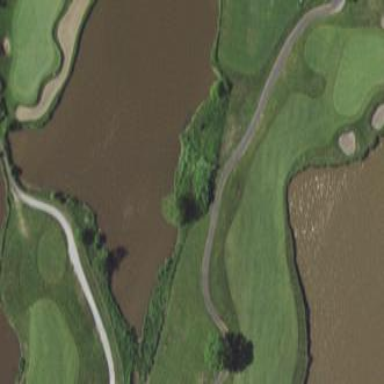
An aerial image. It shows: Water hazard in golf course. The hazard is natural water feature.